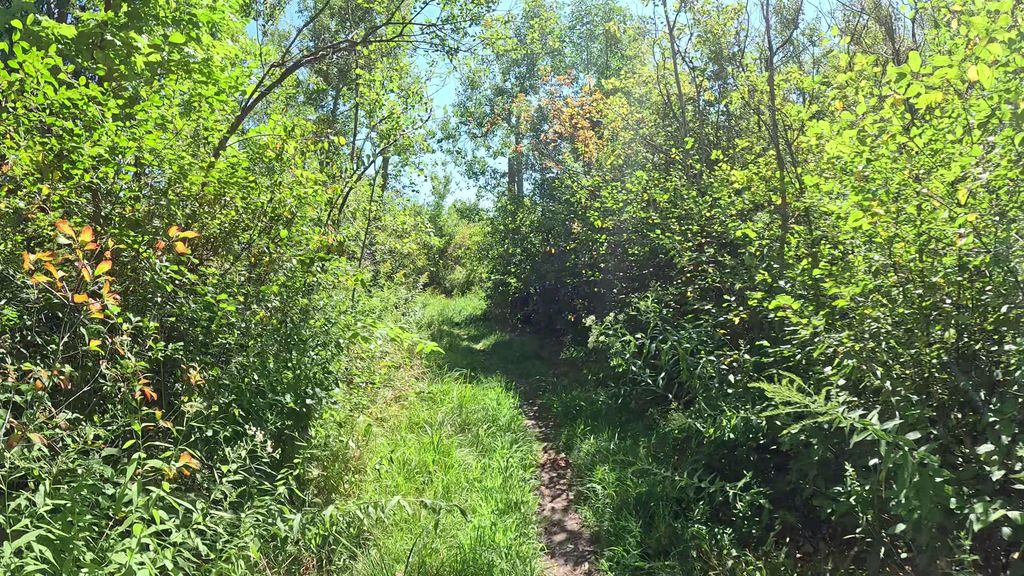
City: ottawa-gatineau